Field crop: tomato
Growth stage: 2
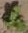
Species: solanum